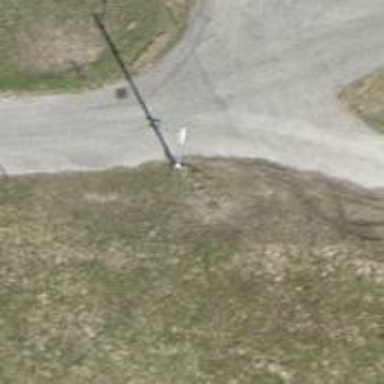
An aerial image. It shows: Power pole.